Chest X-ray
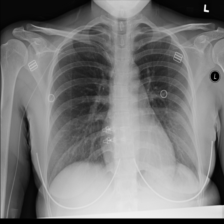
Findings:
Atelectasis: negative
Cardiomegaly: negative
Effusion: negative
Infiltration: negative
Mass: negative
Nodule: negative
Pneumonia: negative
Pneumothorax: negative
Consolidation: negative
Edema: negative
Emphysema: negative
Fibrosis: negative
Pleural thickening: negative
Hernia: negative